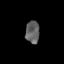
Tissue: lung
Cell type: Epithelial cells
Senescence score: 0.2062
Nuclear area (px): 309
Mean DAPI intensity: 95.709